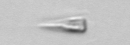
Label: Calciopappus